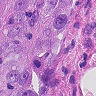
Metastatic tissue present: yes